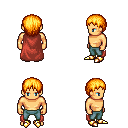
a pixel art fantasy rpg character, male body template, human, tanned skin, maroon cape, teal pants, light blonde plain hairstyle, gold boots, four views (front, back, left, right), 2x2 character sprite sheet, small pixel art, hard edges, no anti-aliasing